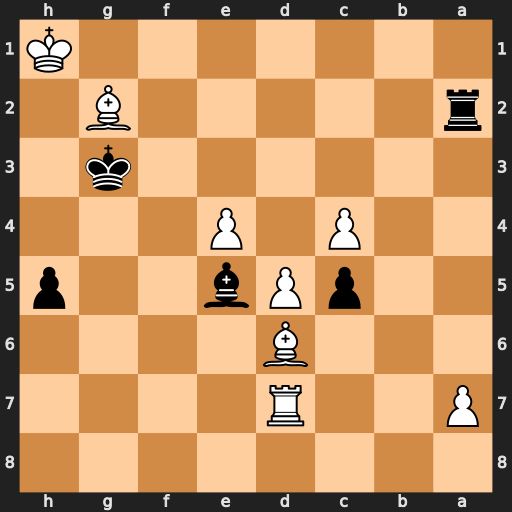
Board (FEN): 8/P2R4/3B4/2pPb2p/2P1P3/6k1/r5B1/7K
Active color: b
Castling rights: -
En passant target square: -
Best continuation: Ra1+ Bf1 Rxf1#